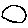
Label: circle